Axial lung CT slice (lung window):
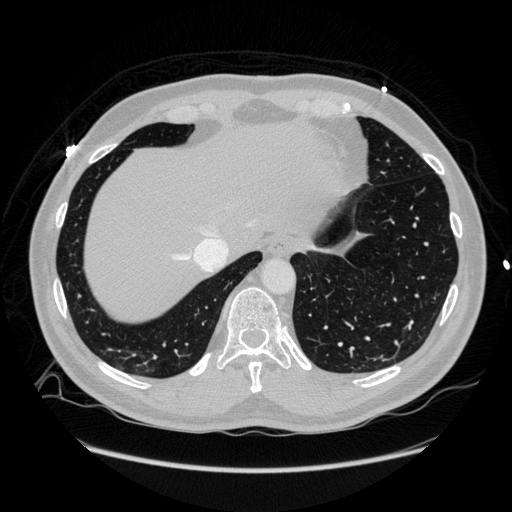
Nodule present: no